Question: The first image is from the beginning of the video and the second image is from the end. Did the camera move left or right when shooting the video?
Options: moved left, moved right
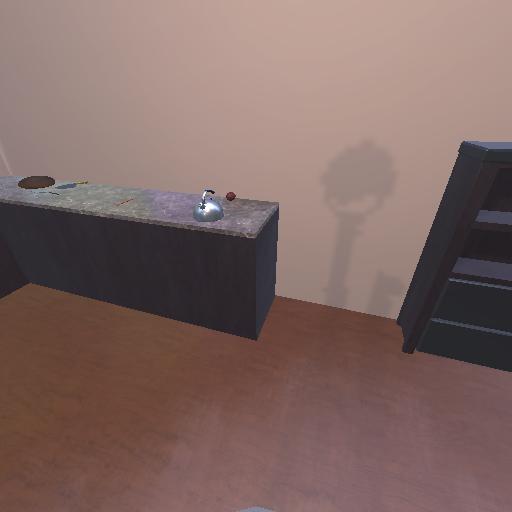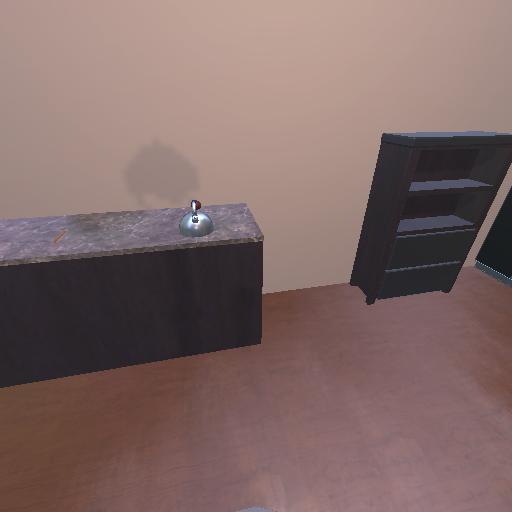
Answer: moved left